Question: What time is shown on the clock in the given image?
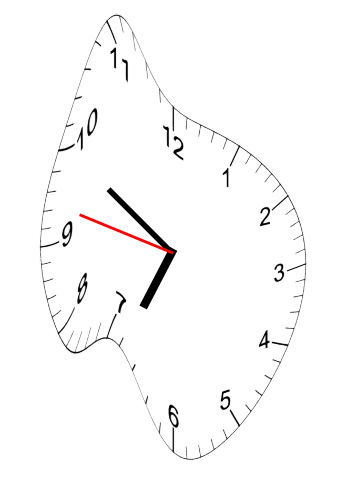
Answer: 06:49:47